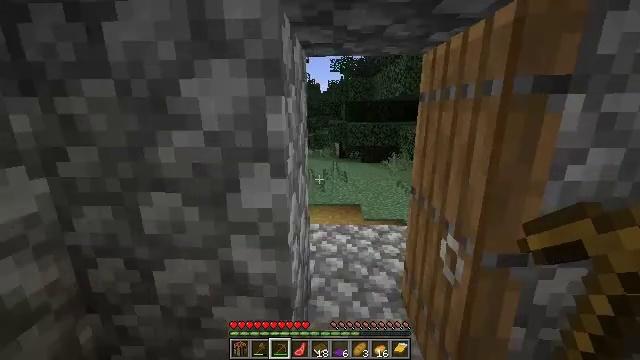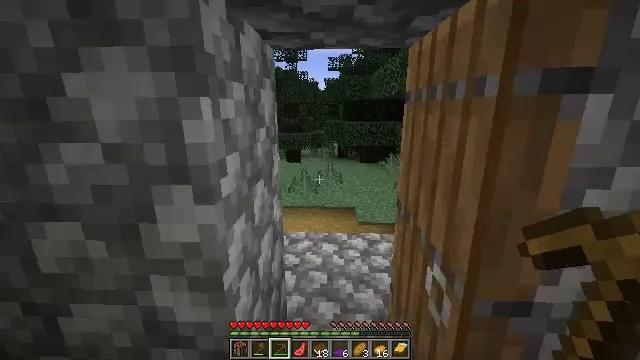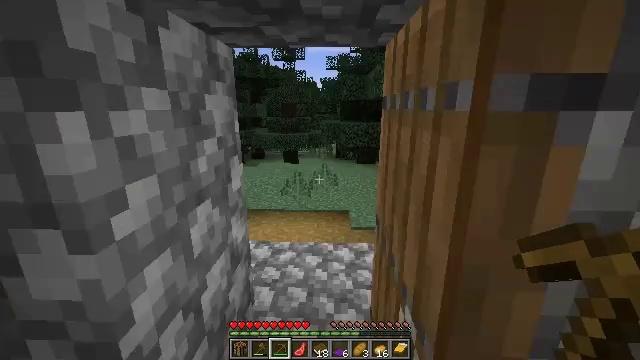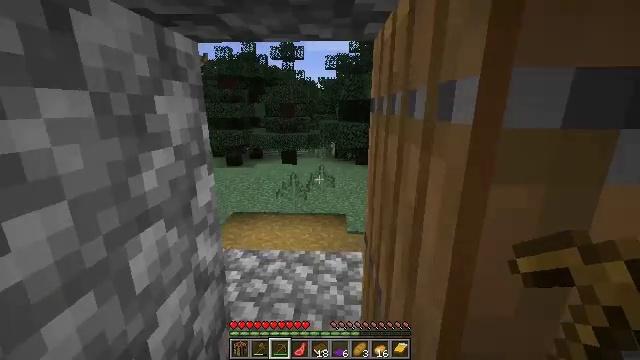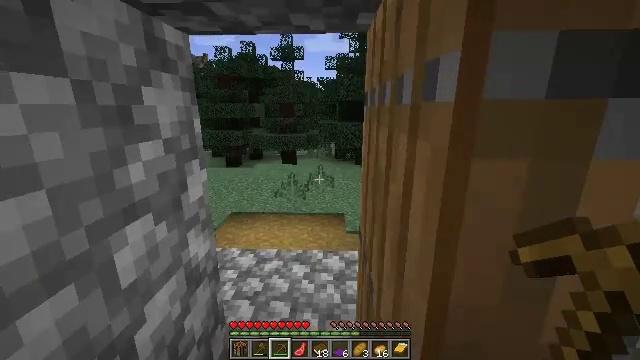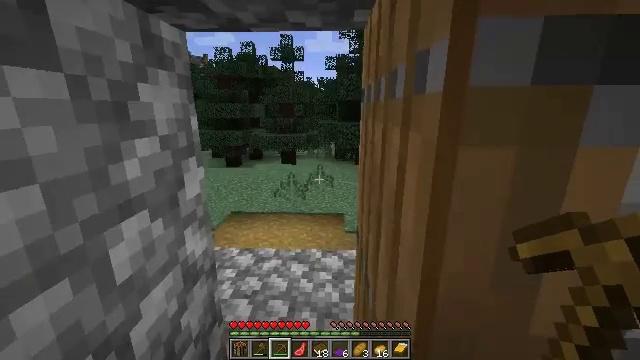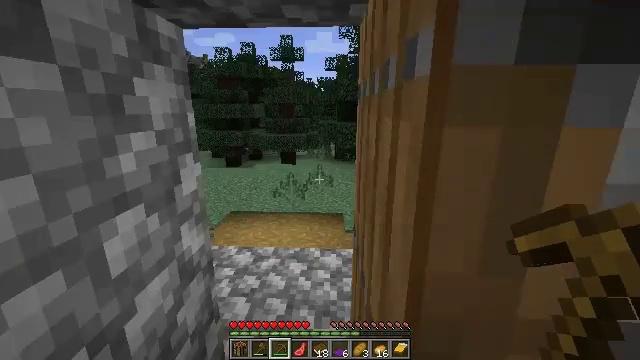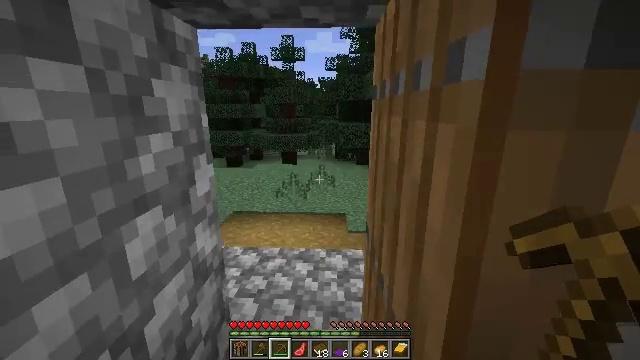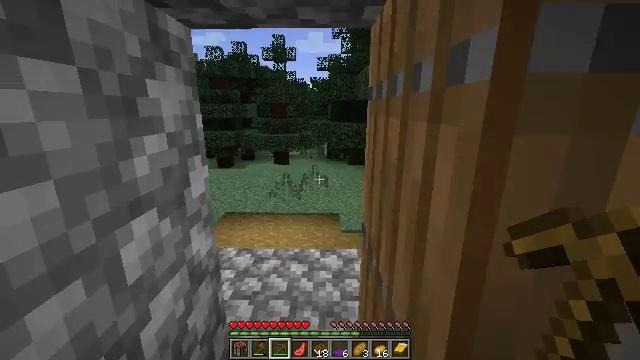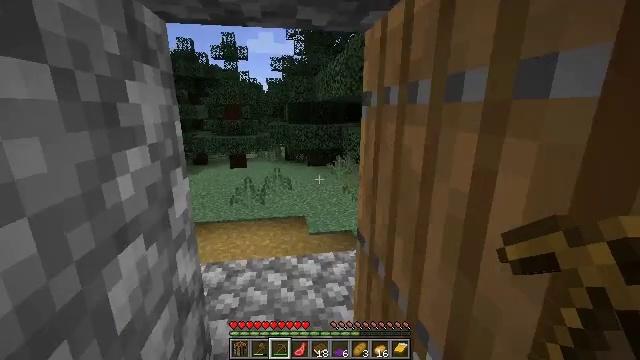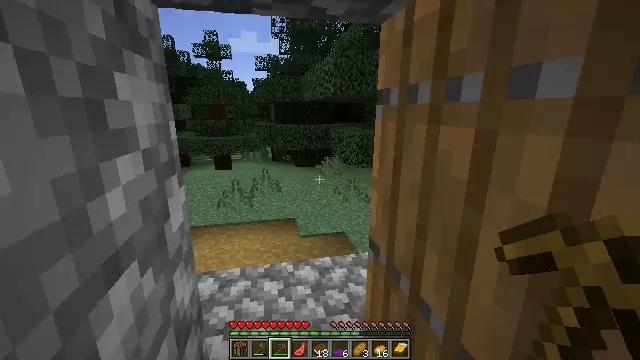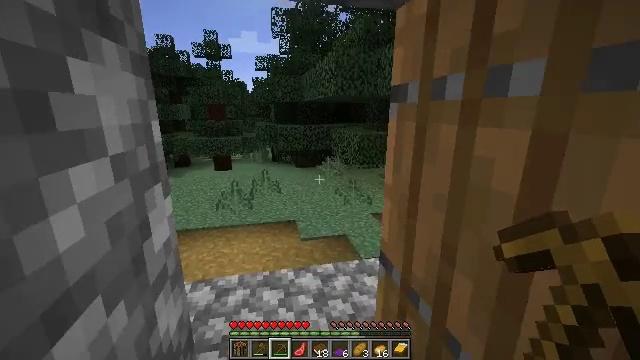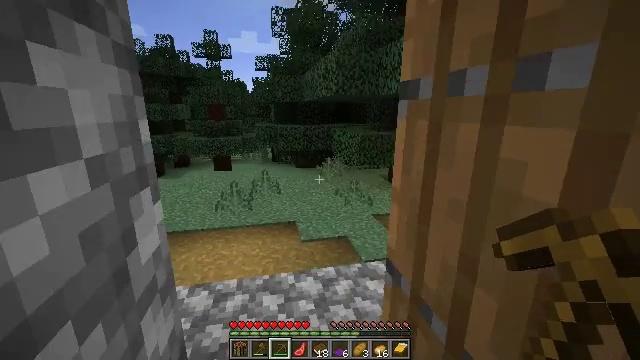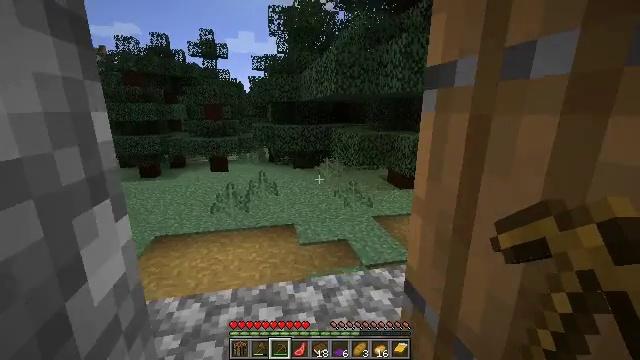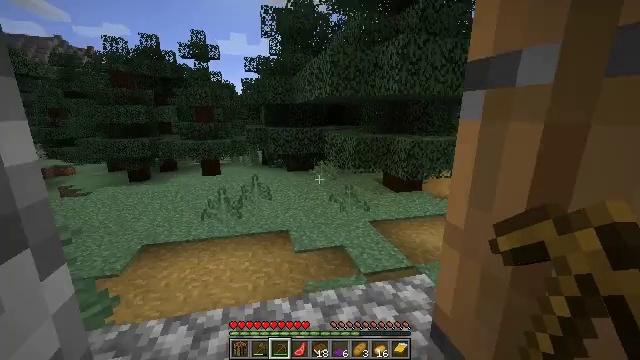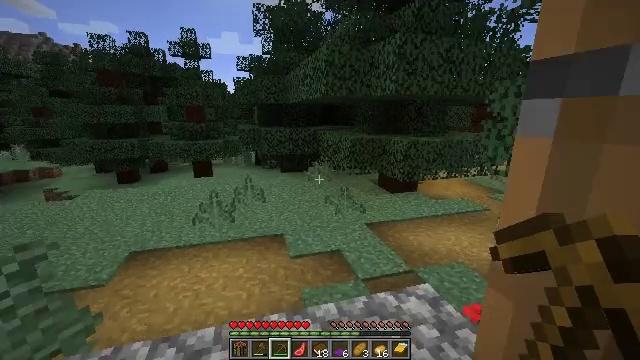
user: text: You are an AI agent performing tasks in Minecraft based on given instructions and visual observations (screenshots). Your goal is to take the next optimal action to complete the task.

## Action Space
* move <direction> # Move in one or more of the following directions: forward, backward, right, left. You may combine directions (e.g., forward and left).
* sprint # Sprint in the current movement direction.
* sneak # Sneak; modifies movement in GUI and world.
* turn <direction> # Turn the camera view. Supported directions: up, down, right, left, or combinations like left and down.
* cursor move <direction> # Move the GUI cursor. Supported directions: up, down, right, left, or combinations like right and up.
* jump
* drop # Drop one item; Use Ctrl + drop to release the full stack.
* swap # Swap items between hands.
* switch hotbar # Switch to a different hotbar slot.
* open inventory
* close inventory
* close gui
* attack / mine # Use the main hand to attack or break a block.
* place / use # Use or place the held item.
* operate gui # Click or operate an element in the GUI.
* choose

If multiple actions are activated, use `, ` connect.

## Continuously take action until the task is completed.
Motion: motion action
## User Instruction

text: Remove the purple carpet from the floor.
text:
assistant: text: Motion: move forward and move right
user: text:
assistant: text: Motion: move forward and move right
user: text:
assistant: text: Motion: move forward
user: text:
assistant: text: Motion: move forward
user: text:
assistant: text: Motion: move forward
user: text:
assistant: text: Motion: move forward
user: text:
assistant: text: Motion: move forward and move left
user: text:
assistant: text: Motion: move forward and move left, turn right
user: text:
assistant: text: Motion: move forward and move left, turn right
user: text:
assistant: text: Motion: move forward and move left, turn right
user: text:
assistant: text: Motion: move forward and move left
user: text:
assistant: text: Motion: move forward and move left
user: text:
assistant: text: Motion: move forward and move left
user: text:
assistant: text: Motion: move forward and move left, turn right
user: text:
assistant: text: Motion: move forward and move left, turn right
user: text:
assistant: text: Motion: move forward and move left, turn right
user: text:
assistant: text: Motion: move forward and move left, turn right
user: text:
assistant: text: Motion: move forward and move left, turn right
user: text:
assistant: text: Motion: move forward and move left, turn right
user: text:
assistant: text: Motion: move forward, turn right
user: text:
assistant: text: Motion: move forward, sprint, turn right
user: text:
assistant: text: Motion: move forward, sprint, turn right and up
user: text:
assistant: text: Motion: move forward, sprint
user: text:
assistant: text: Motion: move forward, sprint, turn left
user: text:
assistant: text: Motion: move forward, sprint, turn left
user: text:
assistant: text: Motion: move forward and move left
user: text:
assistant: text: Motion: move forward and move left
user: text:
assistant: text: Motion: move forward and move left
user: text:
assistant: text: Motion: move forward and move left
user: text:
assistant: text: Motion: move forward and move left